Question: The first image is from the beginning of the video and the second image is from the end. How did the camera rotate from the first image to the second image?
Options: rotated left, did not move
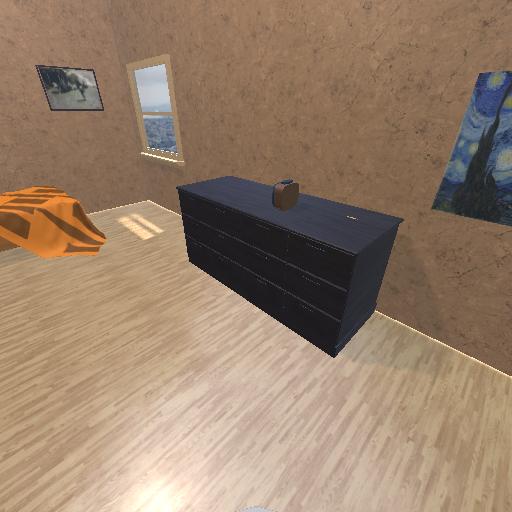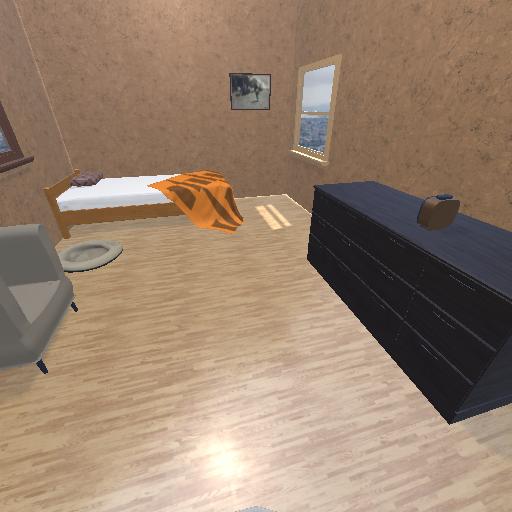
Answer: rotated left